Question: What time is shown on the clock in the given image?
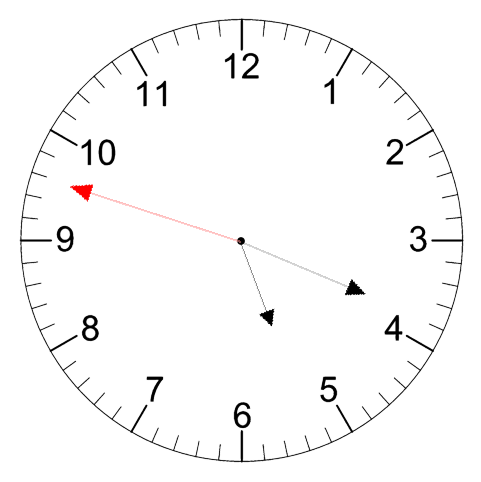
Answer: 05:18:48